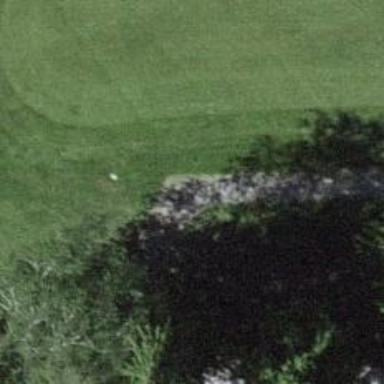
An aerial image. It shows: Designated golf cart path that is service road.